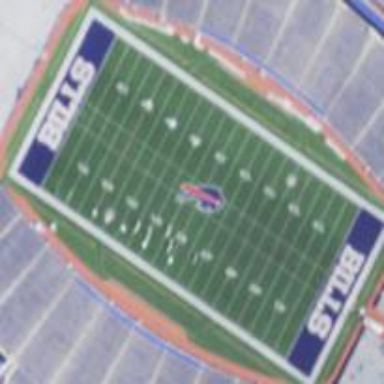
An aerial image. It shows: American football pitch with artificial turf.